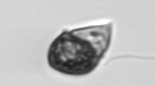
Label: Gyrodinium